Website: apple
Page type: customer-info-address
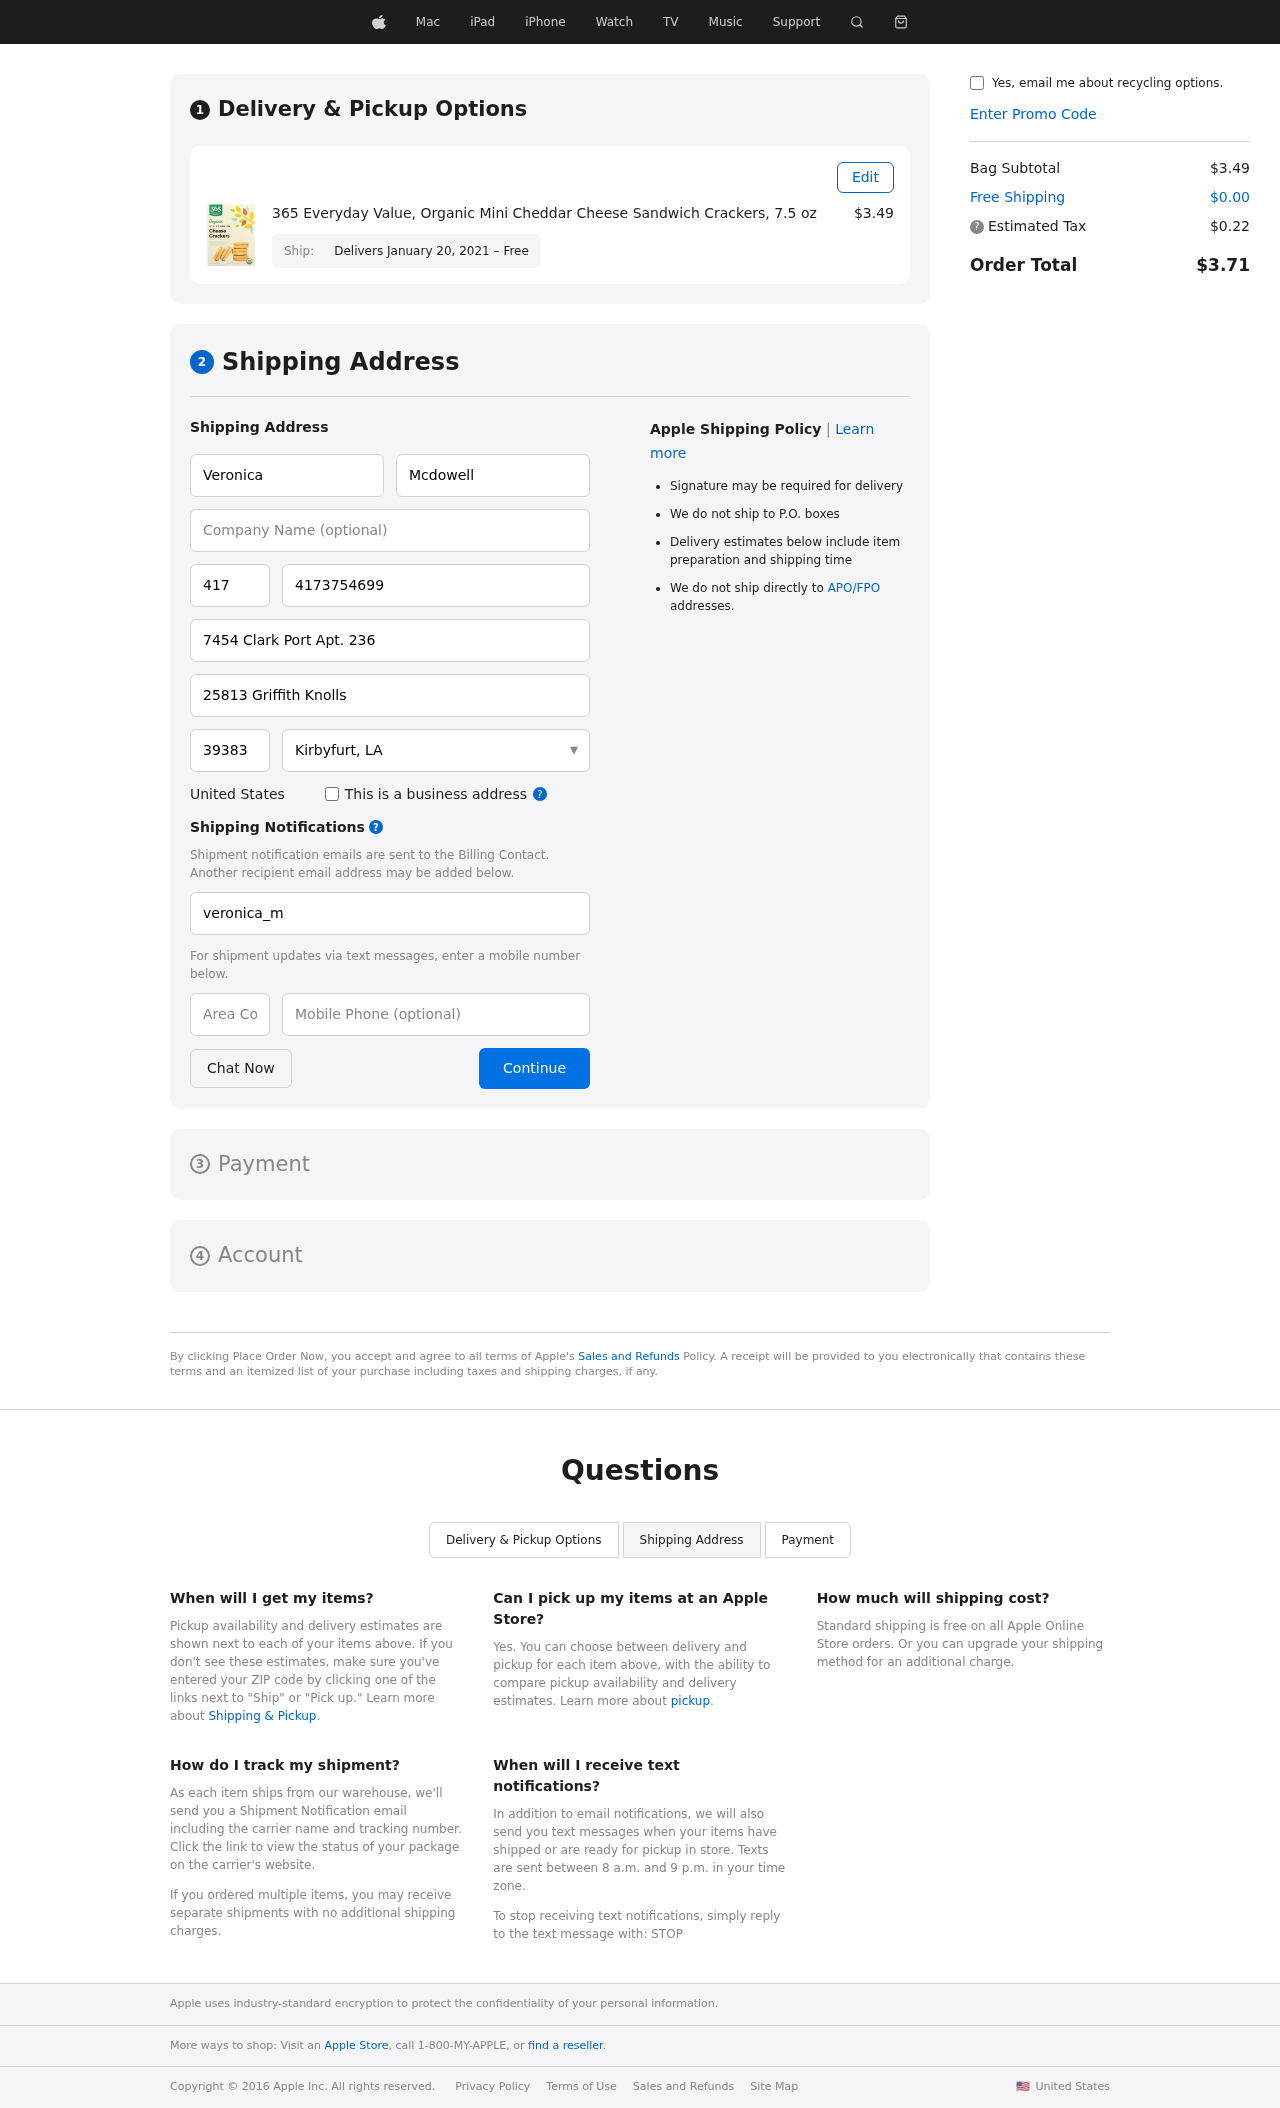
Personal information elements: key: PII_CITY_STATE
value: Kirbyfurt, LA
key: PII_COUNTRY
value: United States
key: PII_EMAIL
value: veronica_mcdowell@yahoo.com
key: PII_FIRSTNAME
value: Veronica
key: PII_LASTNAME
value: Mcdowell
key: PII_PHONE
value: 4173754699
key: PII_PHONE_AREA
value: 417
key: PII_POSTCODE
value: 39383
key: PII_STREET
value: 7454 Clark Port Apt. 236
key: PII_STREET2
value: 25813 Griffith Knolls
Product elements: key: PRODUCT1_NAME
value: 365 Everyday Value, Organic Mini Cheddar Cheese Sandwich Crackers, 7.5 oz
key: PRODUCT1_PRICE
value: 3.49
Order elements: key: ORDER_DELIVERY_DATE
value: Delivers January 20, 2021 – Free
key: ORDER_SUBTOTAL
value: $3.49
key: ORDER_SHIPPING_COST
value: $0.00
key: ORDER_TAX
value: $0.22
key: ORDER_TOTAL
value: $3.71